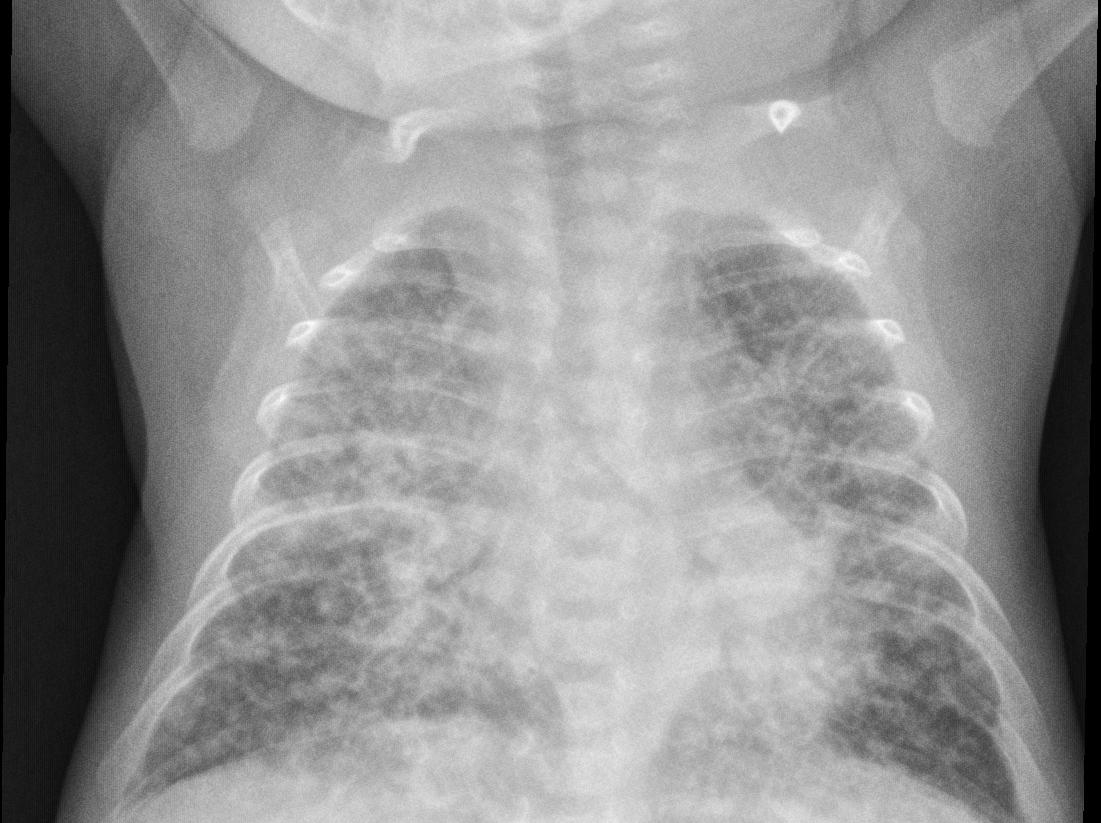
Diagnosis: PNEUMONIA